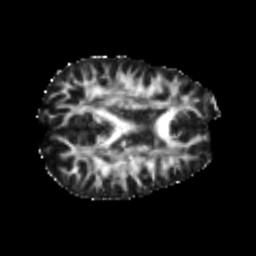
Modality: FA
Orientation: axial
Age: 24
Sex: male
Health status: healthy
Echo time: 0.074 s